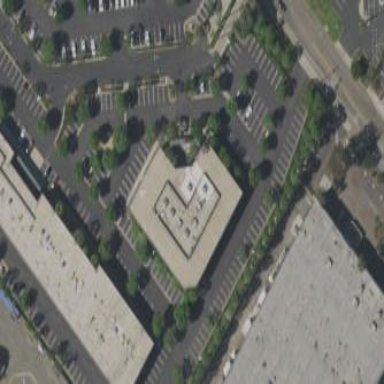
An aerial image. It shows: Commercial building.